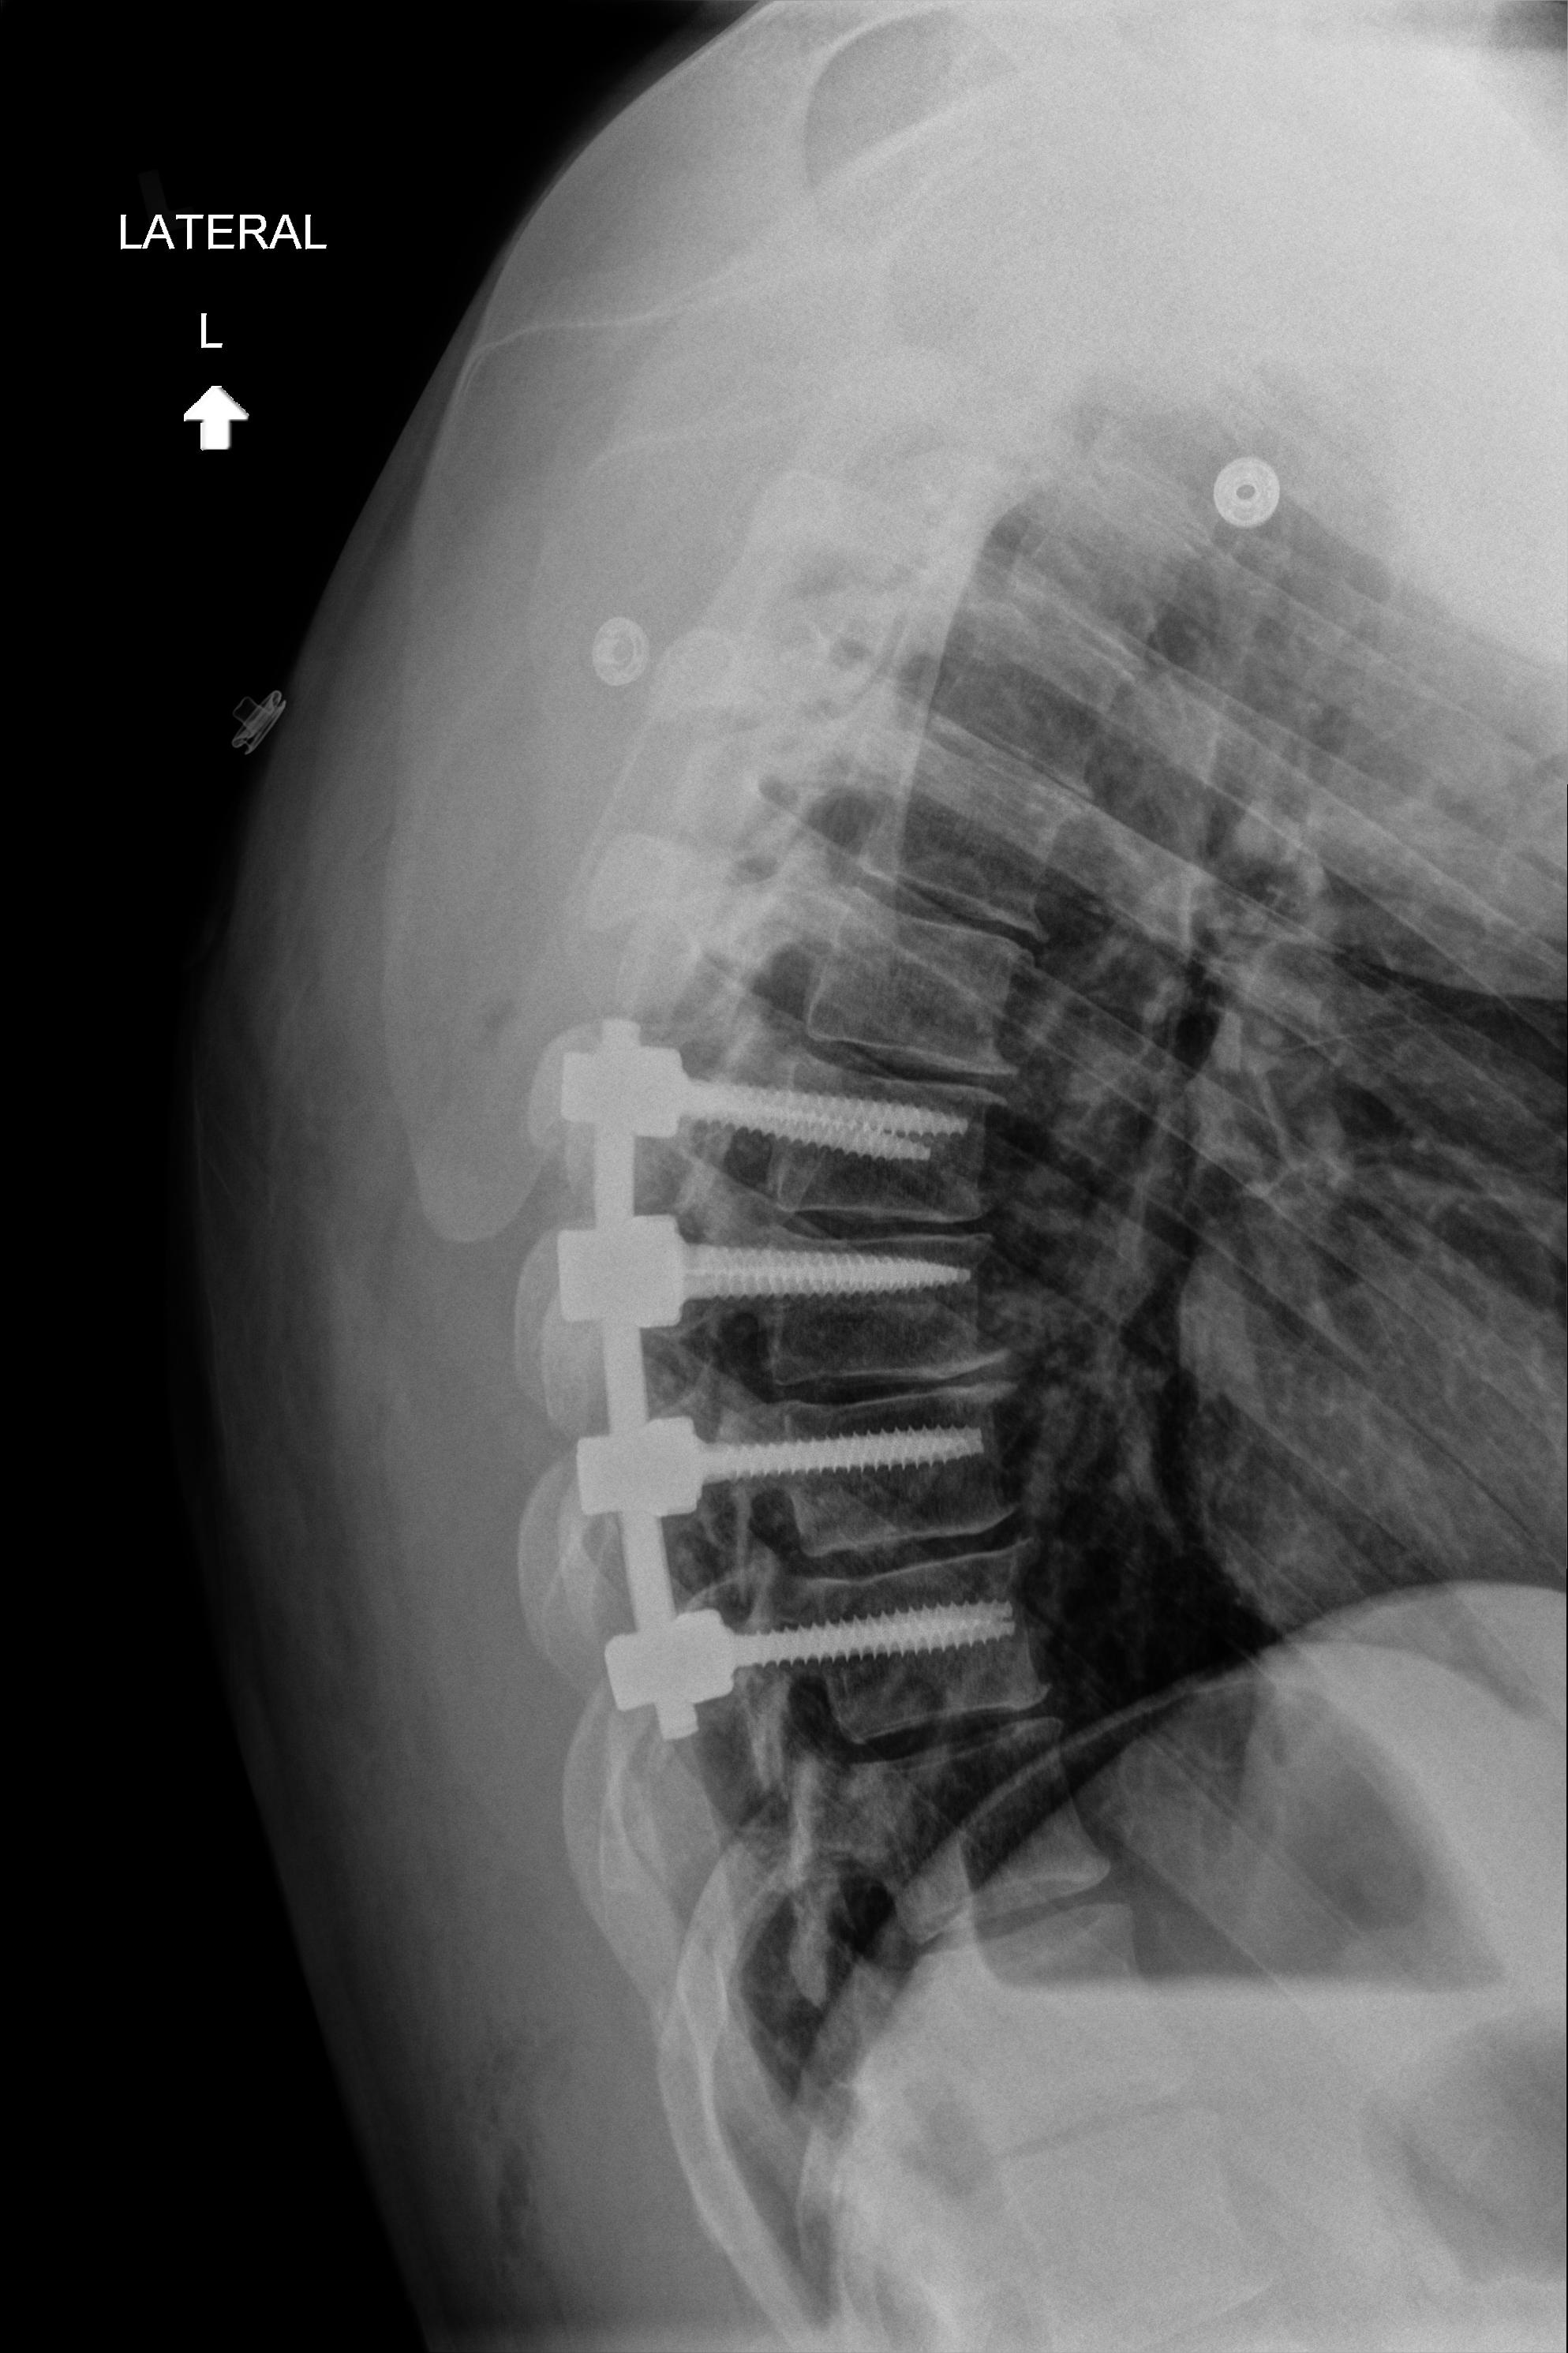
View: LATERAL
Implant manufacturer: Styker everest (K2M)